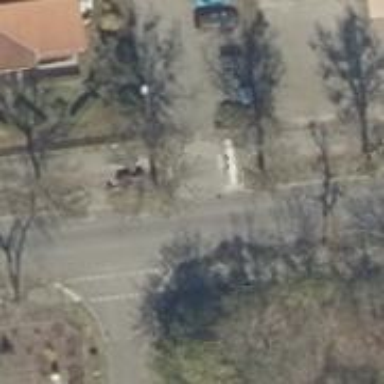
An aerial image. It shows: Unmarked crossing on footway.